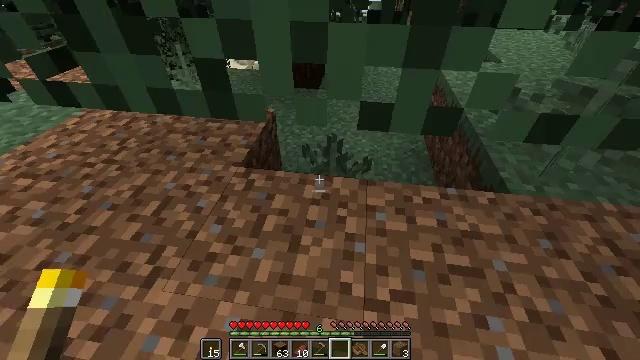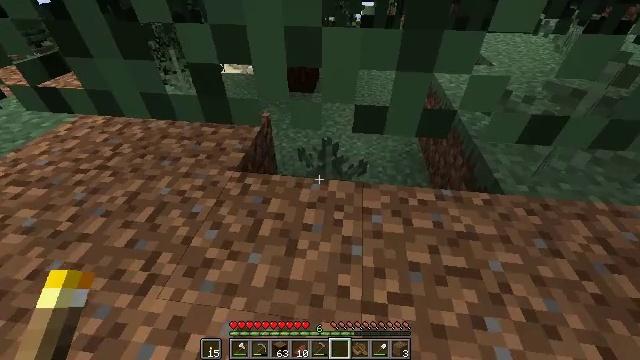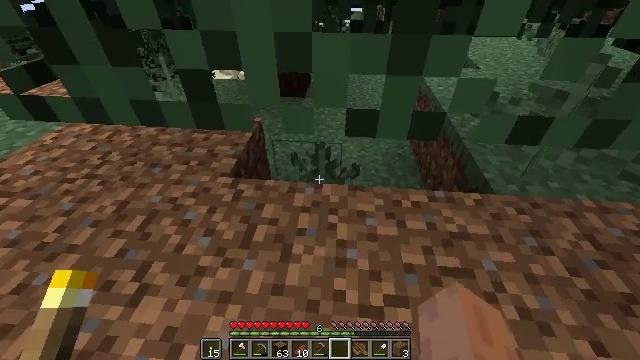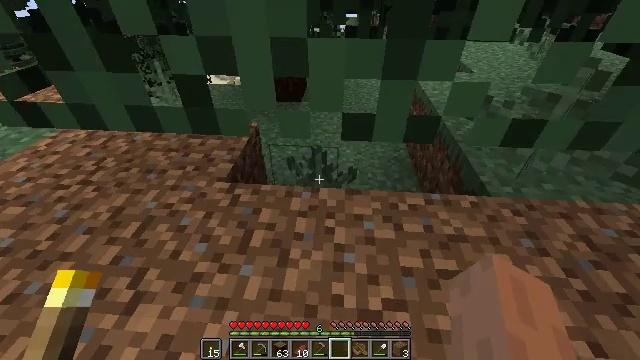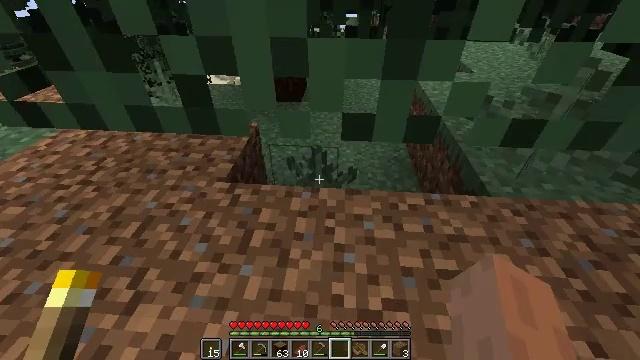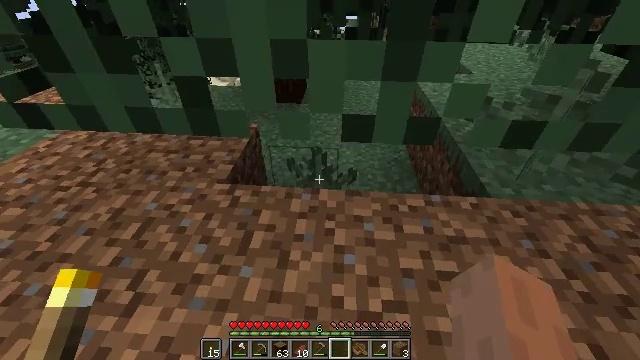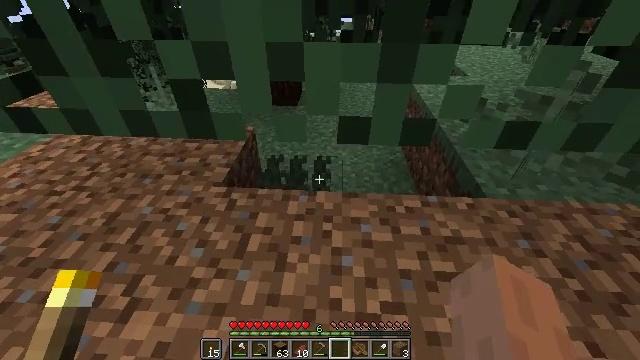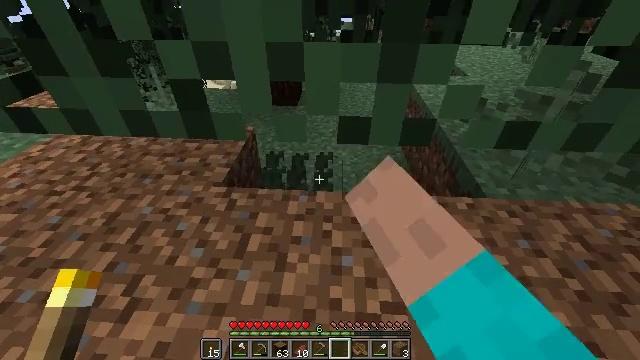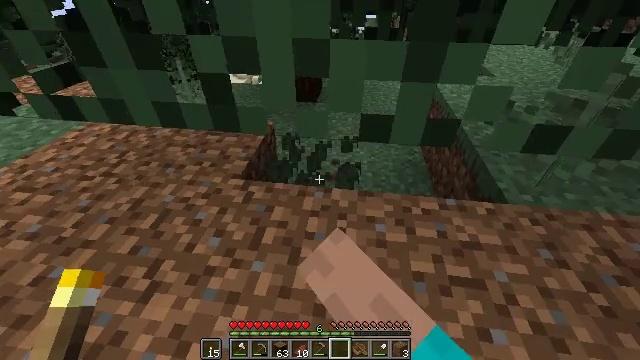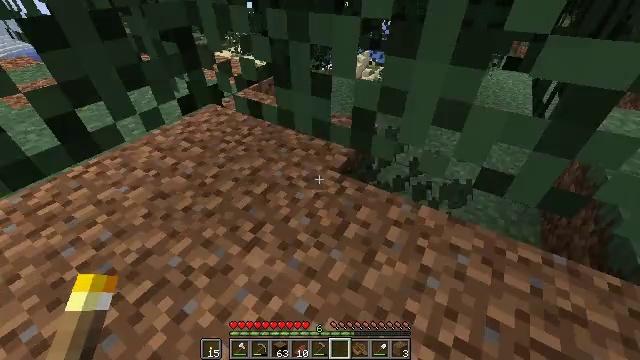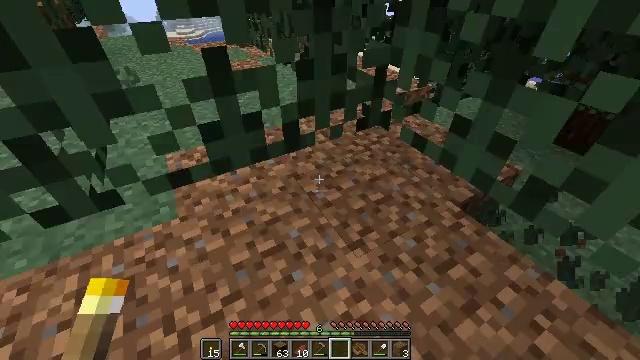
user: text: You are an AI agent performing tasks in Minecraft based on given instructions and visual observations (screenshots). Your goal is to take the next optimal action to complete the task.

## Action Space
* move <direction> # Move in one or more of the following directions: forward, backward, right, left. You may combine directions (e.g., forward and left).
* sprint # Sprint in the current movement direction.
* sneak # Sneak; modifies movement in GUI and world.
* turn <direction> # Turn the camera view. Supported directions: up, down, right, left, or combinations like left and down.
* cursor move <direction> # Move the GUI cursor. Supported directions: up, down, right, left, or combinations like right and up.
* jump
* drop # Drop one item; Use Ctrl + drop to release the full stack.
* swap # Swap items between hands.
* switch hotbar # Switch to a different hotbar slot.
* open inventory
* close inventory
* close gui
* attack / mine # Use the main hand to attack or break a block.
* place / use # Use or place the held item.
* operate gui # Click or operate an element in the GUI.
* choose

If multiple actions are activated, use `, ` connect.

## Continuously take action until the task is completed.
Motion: motion action
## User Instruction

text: Mine fern in the forest.
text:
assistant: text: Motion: sneak, turn right
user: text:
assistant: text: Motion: sneak, turn right
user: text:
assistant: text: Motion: sneak
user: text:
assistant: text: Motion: sneak
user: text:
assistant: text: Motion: sneak
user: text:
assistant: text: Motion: sneak, attack / mine
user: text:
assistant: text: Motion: sneak, attack / mine
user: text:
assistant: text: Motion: move back and move left, turn left, attack / mine
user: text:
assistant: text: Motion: move back and move left, turn left and down
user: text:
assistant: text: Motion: move left, turn left
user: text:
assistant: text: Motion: no_op